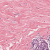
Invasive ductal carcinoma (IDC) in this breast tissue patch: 0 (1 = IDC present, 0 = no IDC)